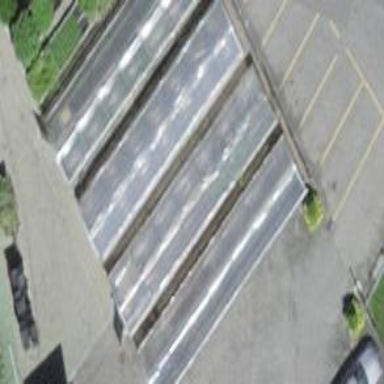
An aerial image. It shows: Greenhouse.